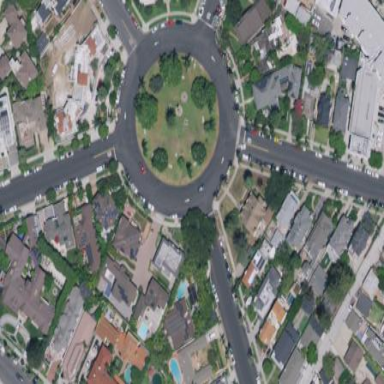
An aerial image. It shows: Residential road that intersects with roundabout.